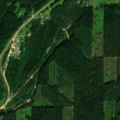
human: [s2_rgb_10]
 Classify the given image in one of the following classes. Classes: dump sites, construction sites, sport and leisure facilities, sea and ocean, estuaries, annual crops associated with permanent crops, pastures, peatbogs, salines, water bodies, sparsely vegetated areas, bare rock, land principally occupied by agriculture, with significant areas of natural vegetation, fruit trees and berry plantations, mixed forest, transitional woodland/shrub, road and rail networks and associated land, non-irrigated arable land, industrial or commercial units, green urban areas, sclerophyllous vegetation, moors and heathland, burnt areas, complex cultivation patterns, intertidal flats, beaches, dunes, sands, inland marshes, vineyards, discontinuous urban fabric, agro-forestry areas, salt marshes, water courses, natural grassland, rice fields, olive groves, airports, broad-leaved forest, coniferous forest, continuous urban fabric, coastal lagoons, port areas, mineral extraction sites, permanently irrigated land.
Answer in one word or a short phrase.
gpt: road and rail networks and associated land, coniferous forest, mixed forest, transitional woodland/shrub